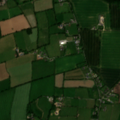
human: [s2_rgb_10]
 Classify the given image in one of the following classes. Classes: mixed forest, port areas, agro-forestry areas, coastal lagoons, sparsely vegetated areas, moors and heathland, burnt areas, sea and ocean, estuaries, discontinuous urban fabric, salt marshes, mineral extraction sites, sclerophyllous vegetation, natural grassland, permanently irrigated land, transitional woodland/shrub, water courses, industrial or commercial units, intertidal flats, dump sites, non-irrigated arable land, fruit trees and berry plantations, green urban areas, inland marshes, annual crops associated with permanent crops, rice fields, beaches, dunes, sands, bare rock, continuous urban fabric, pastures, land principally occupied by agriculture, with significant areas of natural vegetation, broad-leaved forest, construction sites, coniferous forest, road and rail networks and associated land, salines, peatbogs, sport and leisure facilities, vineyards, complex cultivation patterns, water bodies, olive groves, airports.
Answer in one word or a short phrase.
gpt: non-irrigated arable land, pastures